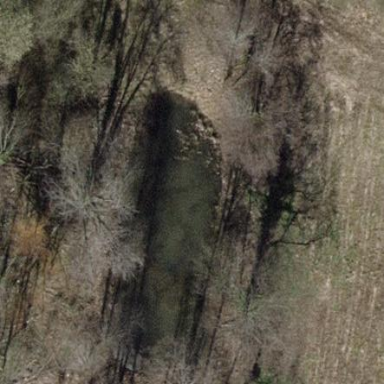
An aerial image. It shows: Pond with natural water.